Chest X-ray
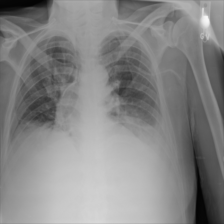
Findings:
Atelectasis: negative
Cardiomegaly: negative
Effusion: negative
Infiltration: negative
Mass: negative
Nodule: negative
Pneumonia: negative
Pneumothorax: negative
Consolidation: negative
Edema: negative
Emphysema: negative
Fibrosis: negative
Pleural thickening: negative
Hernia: negative